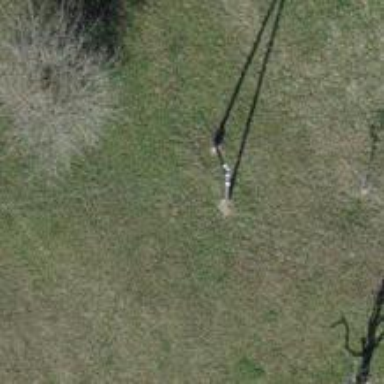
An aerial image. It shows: Power pole.